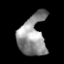
Tissue: lung
Cell type: Endothelial cells
Senescence score: 0.1673
Nuclear area (px): 1076
Mean DAPI intensity: 143.897